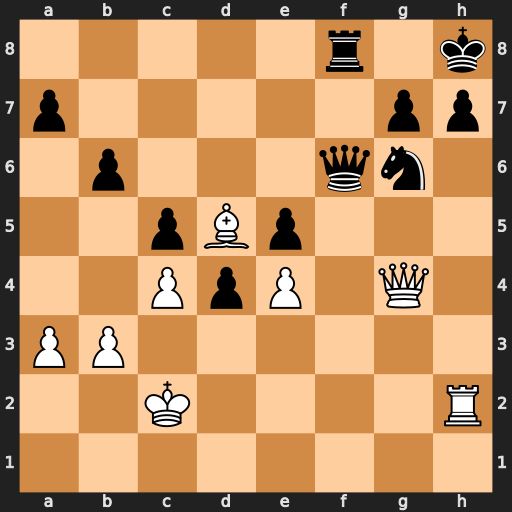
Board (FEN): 5r1k/p5pp/1p3qn1/2pBp3/2PpP1Q1/PP6/2K4R/8
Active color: w
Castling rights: -
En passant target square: -
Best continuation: Rxh7+ Kxh7 Qh5#